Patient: sex F, age 54
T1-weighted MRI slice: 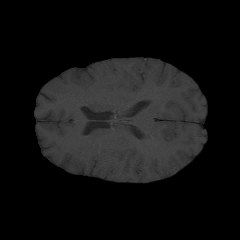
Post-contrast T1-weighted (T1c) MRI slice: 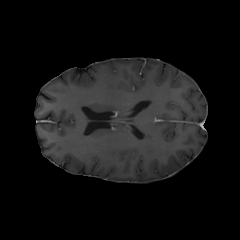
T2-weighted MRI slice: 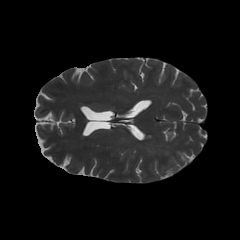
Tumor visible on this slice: no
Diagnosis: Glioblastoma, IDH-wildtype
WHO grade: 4